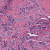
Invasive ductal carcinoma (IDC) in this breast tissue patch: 1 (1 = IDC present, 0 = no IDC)